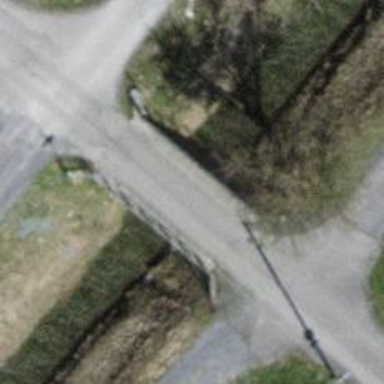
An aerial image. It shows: Paved track on bridge with grade 1 tracktype.